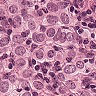
Metastatic tissue present: yes